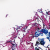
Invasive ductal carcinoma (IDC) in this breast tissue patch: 0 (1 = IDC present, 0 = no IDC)